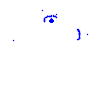
Particle: pion